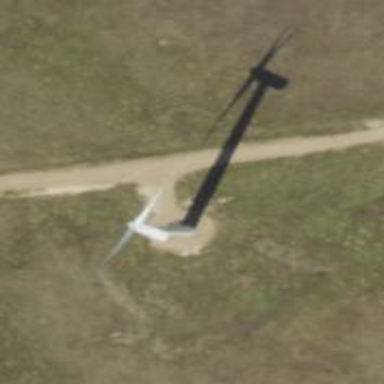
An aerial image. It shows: Wind generator powered by horizontal axis wind turbine.